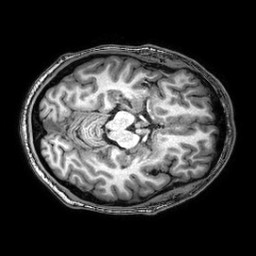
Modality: T1w
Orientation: axial
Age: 29
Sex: male
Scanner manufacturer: philips
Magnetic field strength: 3 T
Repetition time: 8.2 s
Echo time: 0.0037 s